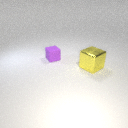
small purple rubber cube behind large yellow metal cube